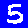
Digit: 5